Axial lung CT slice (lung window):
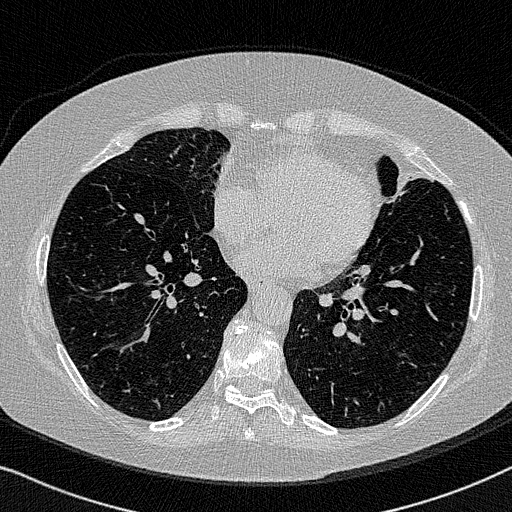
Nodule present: no